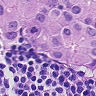
Metastatic tissue present: yes